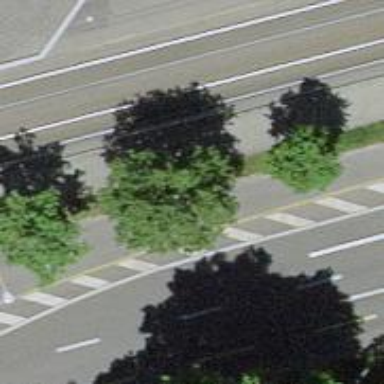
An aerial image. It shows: Avenue lined with trees.